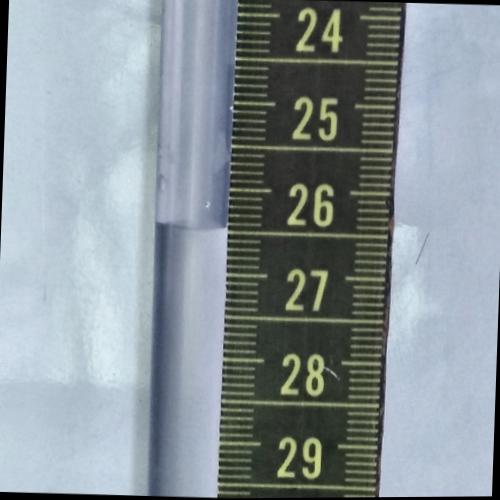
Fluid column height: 26.5 cm